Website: crate-barrel
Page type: address-validator
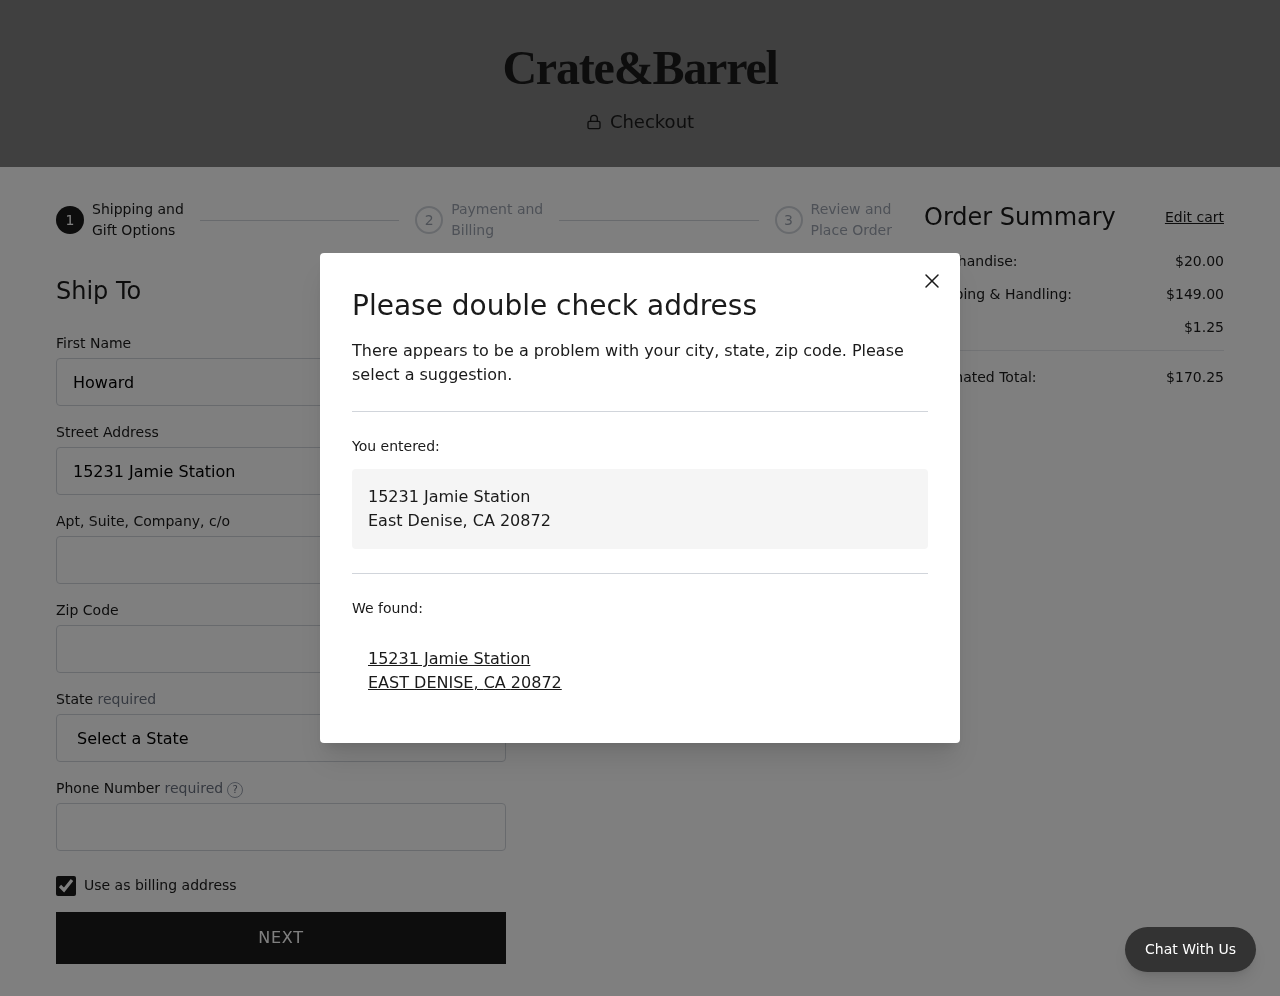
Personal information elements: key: PII_CITY
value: East Denise
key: PII_CITY
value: EAST DENISE
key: PII_FIRSTNAME
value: Howard
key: PII_PHONE
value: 8594887423
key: PII_POSTCODE
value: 20872
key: PII_STATE
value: California
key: PII_STATE_ABBR
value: CA
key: PII_STREET
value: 15231 Jamie Station
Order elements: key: ORDER_SUBTOTAL
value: $20.00
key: ORDER_SHIPPING_COST
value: $149.00
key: ORDER_TAX
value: $1.25
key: ORDER_TOTAL
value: $170.25